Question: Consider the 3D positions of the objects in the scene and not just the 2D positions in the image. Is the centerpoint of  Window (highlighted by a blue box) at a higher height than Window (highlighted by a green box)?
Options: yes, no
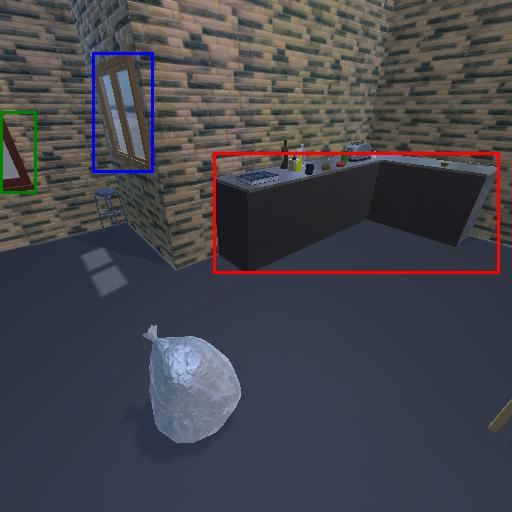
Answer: yes